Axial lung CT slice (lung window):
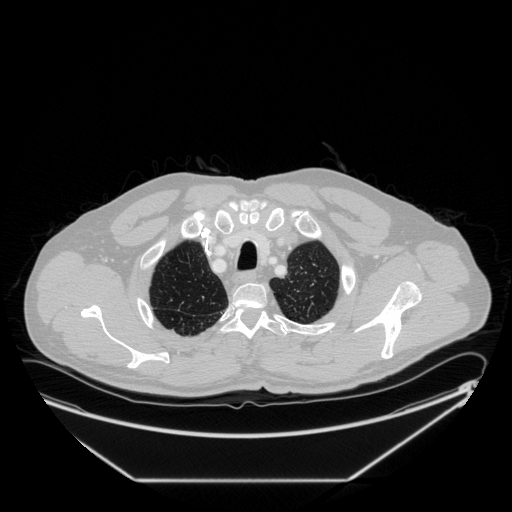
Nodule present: no